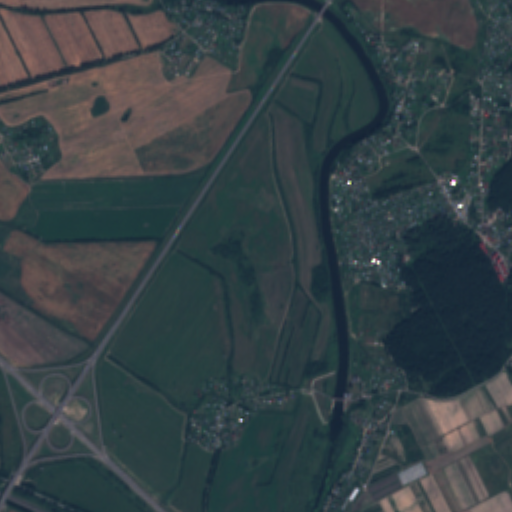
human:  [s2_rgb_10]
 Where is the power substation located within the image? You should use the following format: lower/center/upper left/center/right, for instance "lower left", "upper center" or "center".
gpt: The power substation is located in the right of the image.
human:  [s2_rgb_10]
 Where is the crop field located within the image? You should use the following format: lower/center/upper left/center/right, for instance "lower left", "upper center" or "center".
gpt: There is no crop field in the image.